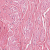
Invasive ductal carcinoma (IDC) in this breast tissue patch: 0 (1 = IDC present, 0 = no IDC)